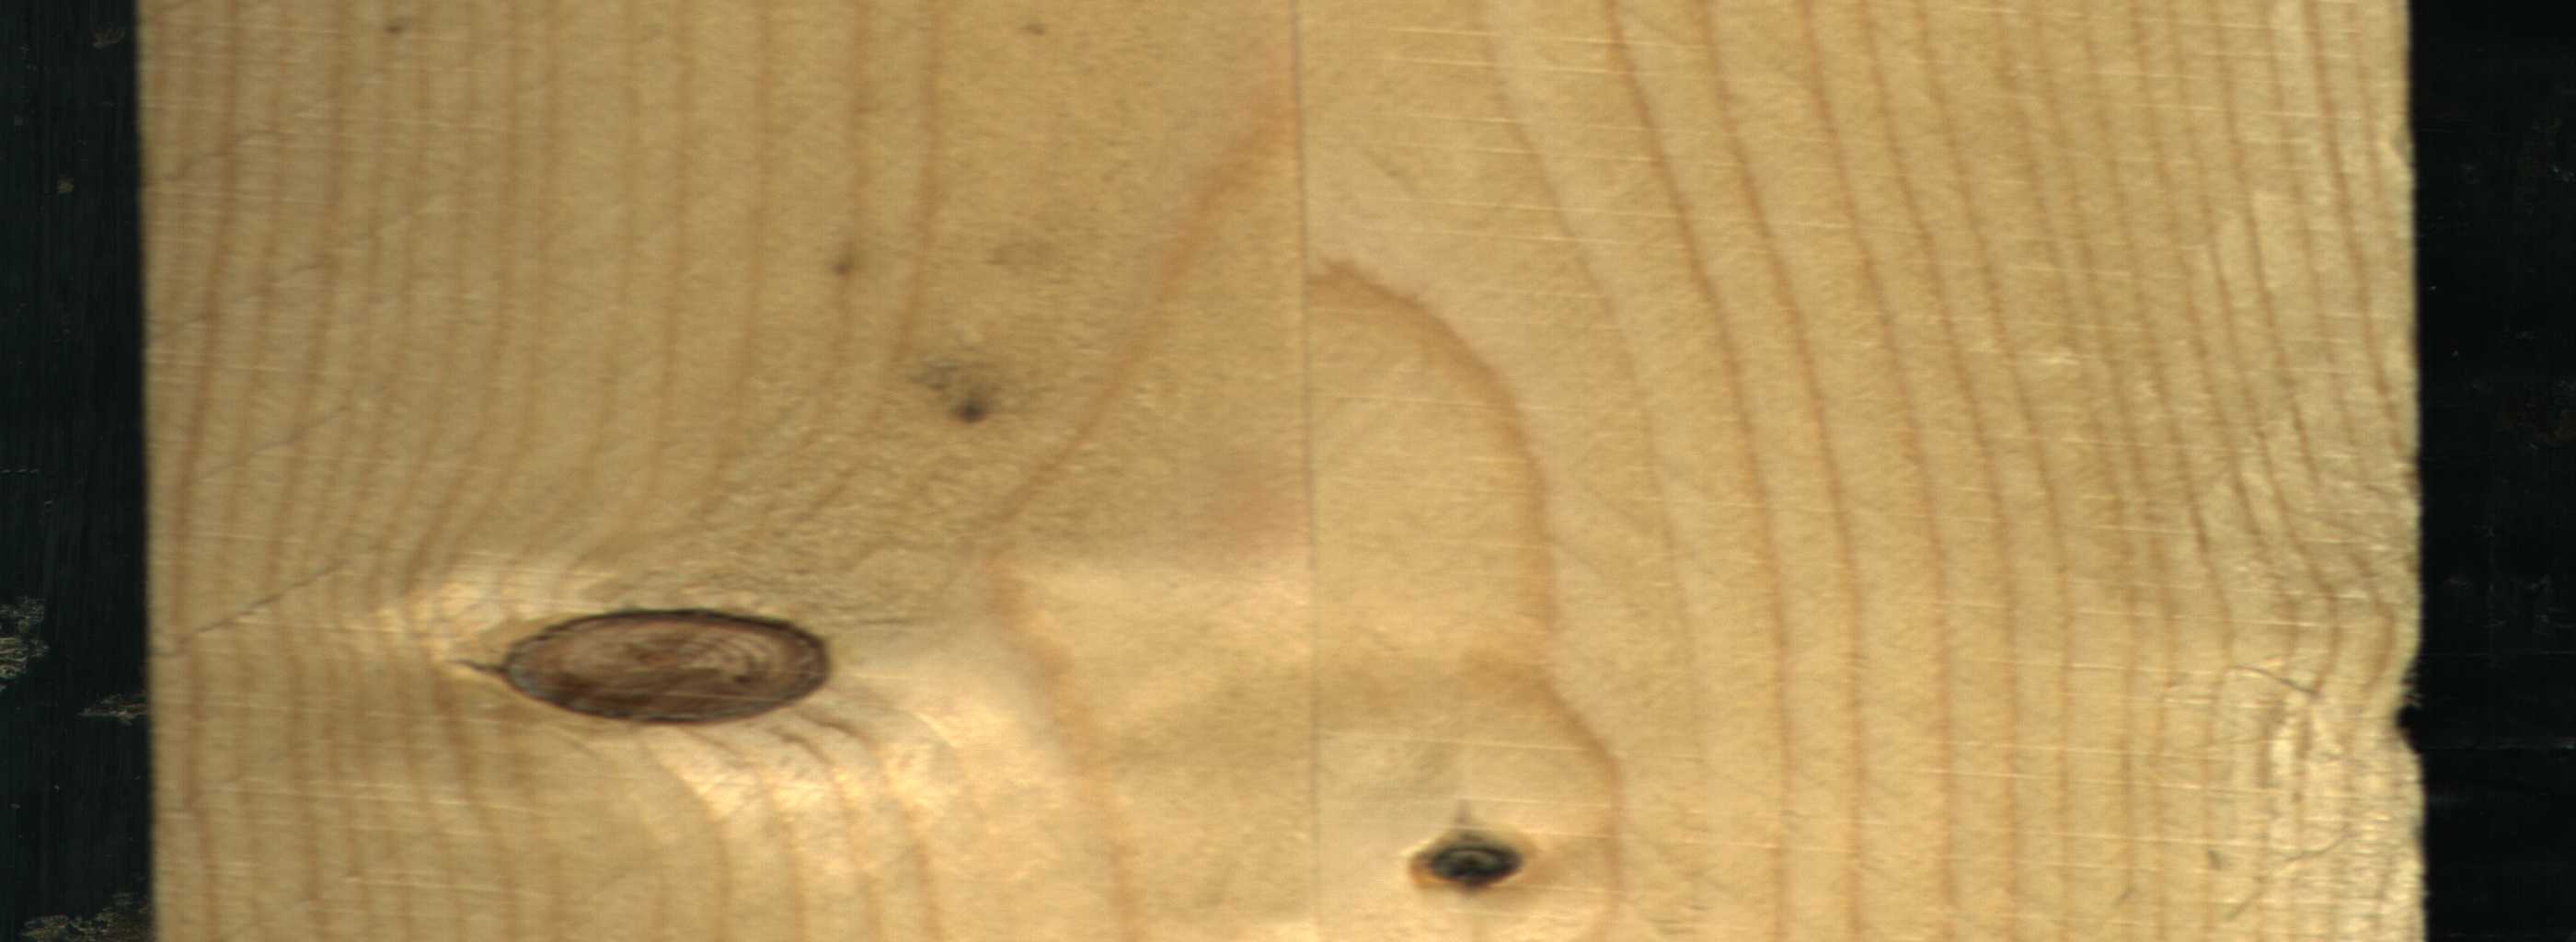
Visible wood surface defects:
Dead_Knot
Live_Knot